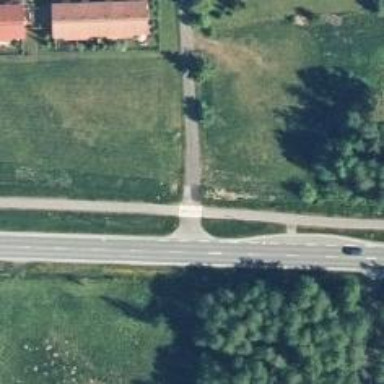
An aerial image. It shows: Asphalt cycleway track.